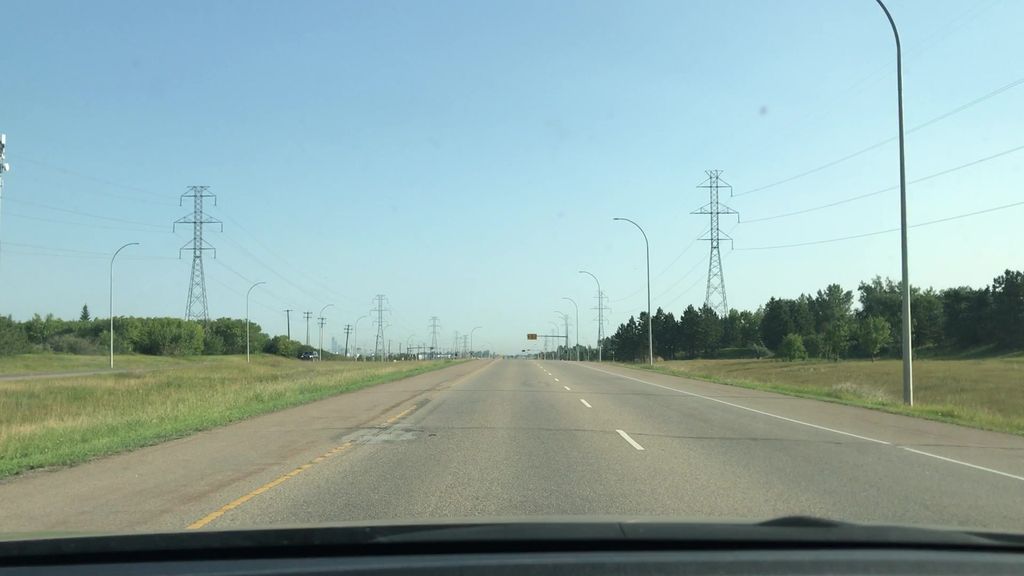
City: edmonton